Aerial crown-view tile of a tropical tree (Barro Colorado Island, Panama), acquired 20250715:
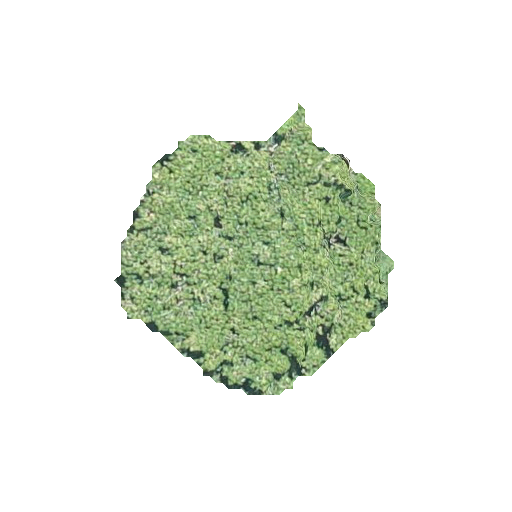
Species: Zanthoxylum ekmanii
GBIF accepted scientific name: Zanthoxylum ekmanii
Crown area: 79.417 m²